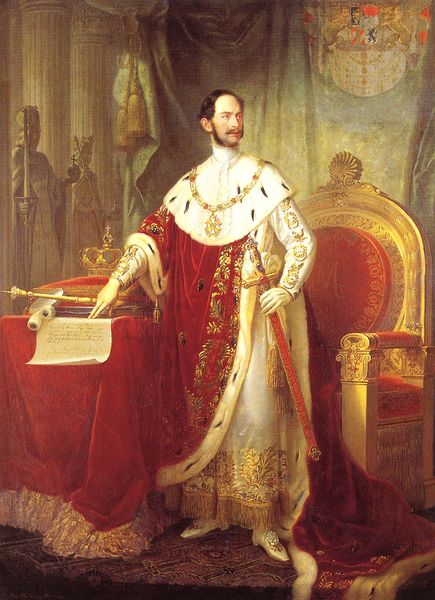
Titel: Maximilian II. im Staatsornat
Künstler: Max Haider
Institution: München, Historisches Stadtmuseum
Schlagwörter: gemälde, mann, umhang, weiß, gelb, finger, stuhl, tisch, rot, schloss, teppich, bart, hermelin, pelz, samt, hände, portrait, porträt, tischdecke, tischtuch, vorhang, öl, gewand, gold, mantel, sessel, stickerei, krone, schrift, papier, schuhe, kette, kissen, könig, thron, gardine, france, robe, podest, bayern, schwert, text, orden, herrscher, ritter, wappen, löwen, goldkette, brief, rouge, mönch, baldachin, schriftrolle, troddeln, bommel, muschel, urkunde, peinture, couronne, zepter, quasten, szepter, dokument, toge, roi, papyrus, epee, kollane, pose, bommeln, eveque, trone, parchemin, courone, threon, louis i, louis i #, maximilien i